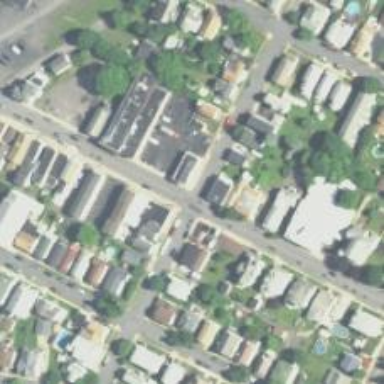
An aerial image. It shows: Neighborhood.